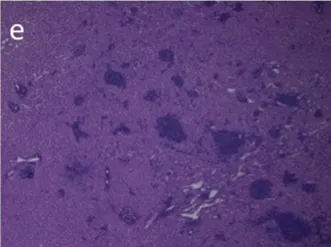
Pathological and immunohistochemistry findings. . The smaller tumor measured 11 mm in diameter with. A white area, and ,an unclear margin.
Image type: pathology (immunostaining)